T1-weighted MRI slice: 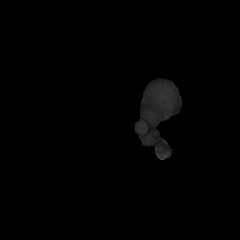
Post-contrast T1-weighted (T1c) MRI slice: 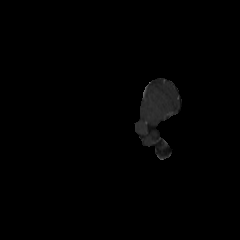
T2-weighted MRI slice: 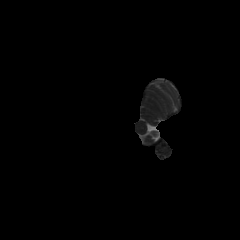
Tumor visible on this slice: no